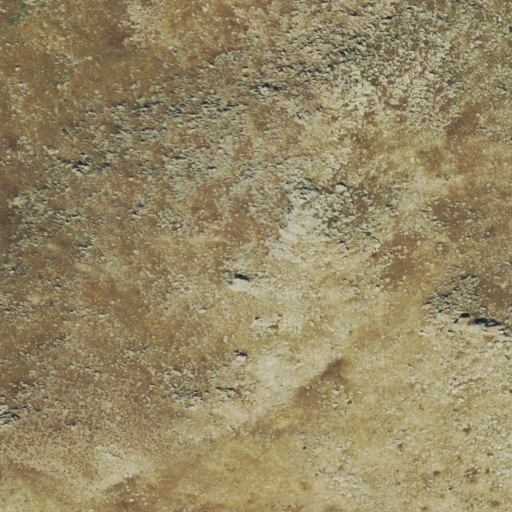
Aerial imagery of ridge(s) in Colorado named Pegmatite Points containing shrub and grassland